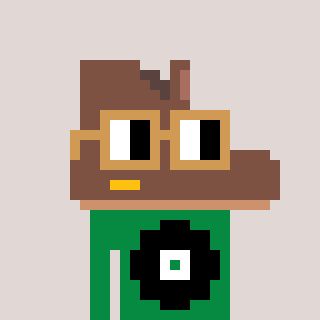
a pixel art character with square brown glasses, a boot-shaped head and a green-colored body on a warm background